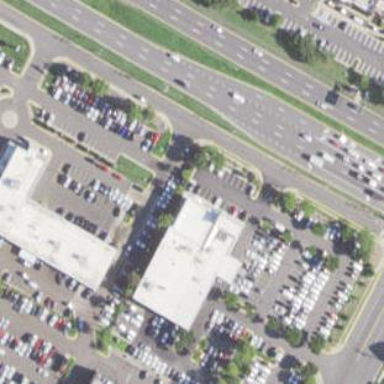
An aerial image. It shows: Car shop building.